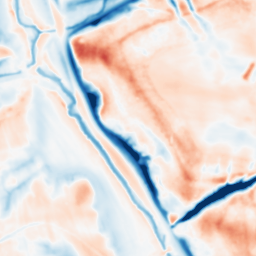
Category: multiscale
Decomposition family: dog
Decomposition parameters: sigma_low: 1
sigma_high: 10
Upsampling method: linear_exact
Upsampling parameters: scale: 4
Upsampling scale: 4